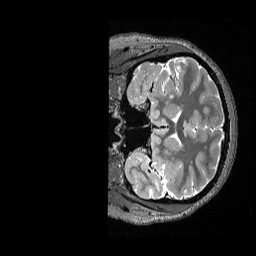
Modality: T2w
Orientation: coronal
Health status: healthy
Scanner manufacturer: siemens
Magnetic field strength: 3 T
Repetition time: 3.2 s
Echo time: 0.565 s